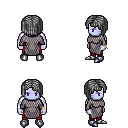
a pixel art fantasy rpg character, male body template, dark elf, purple skin, chain mail, red pants, gray pageboy hairstyle, bracelets, metal boots, four views (front, back, left, right), 2x2 character sprite sheet, small pixel art, hard edges, no anti-aliasing